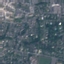
Label: Residential